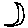
Label: moon